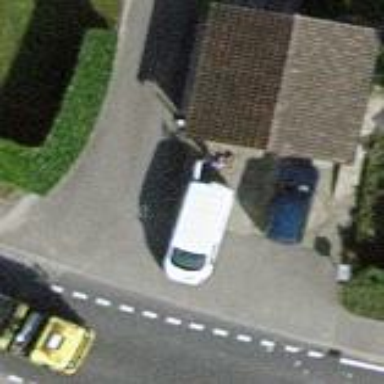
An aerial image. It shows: Group of garages.